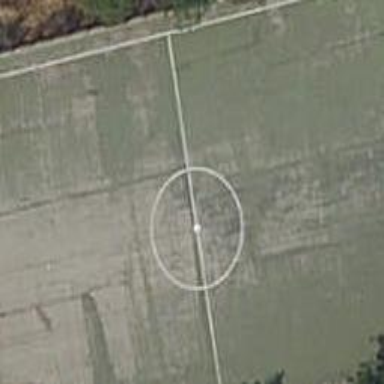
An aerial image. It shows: Futsal pitch for leisure land activities.